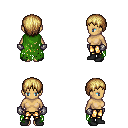
a pixel art fantasy rpg character, female body template, human, tanned skin, green tattered cape, gold greaves, blonde plain hairstyle, metal gloves, black shoes, four views (front, back, left, right), 2x2 character sprite sheet, small pixel art, hard edges, no anti-aliasing